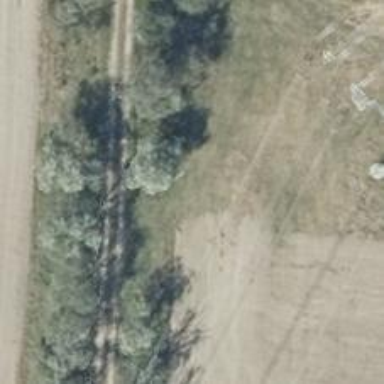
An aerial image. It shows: Track with grade 3 surface.